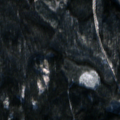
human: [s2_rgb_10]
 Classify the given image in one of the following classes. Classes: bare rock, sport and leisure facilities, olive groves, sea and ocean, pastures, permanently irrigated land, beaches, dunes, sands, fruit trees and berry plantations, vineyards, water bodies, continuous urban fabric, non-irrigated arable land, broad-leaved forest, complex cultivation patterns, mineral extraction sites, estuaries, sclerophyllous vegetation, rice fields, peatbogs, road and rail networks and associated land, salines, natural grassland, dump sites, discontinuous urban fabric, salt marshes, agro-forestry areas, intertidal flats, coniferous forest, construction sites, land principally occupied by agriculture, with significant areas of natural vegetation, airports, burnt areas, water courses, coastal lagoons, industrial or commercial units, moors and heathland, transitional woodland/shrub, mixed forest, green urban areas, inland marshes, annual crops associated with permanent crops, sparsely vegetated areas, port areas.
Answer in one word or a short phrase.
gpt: coniferous forest, transitional woodland/shrub